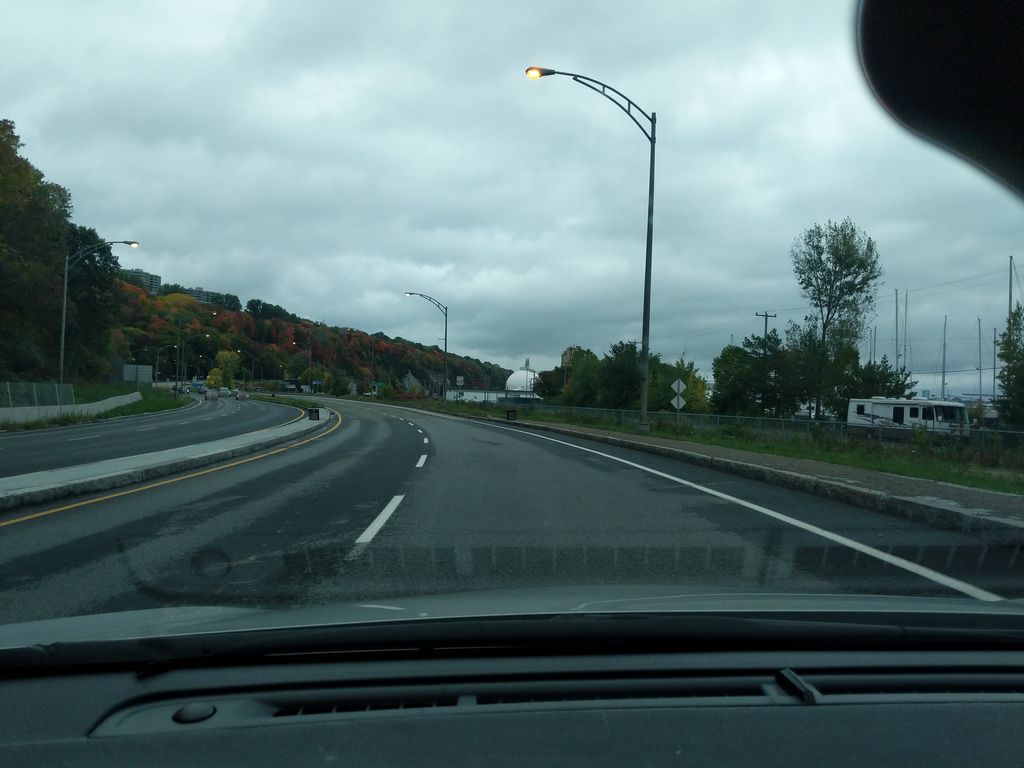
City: quebec_city